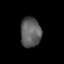
Tissue: lung
Cell type: Epithelial cells
Senescence score: 0.1945
Nuclear area (px): 603
Mean DAPI intensity: 93.129